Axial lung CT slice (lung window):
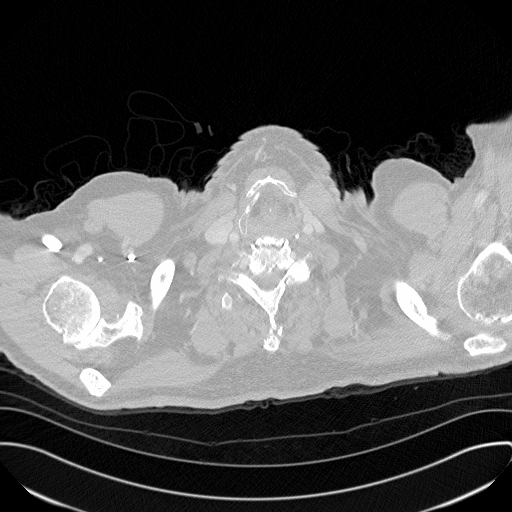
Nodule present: no